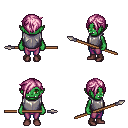
a pixel art fantasy rpg character, female body template, orc, green skin, steel chest armor, magenta pants, pink pixie cut hairstyle, maroon shoes, spear, four views (front, back, left, right), 2x2 character sprite sheet, small pixel art, hard edges, no anti-aliasing